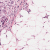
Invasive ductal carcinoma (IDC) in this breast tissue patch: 1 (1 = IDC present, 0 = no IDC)